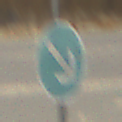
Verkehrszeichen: VorgeschriebeneVorbeifahrtRechts
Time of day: MorningAfternoon
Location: Outdoor (Suburban)
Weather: PartlyCloudy
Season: NotSpecified
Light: Natural